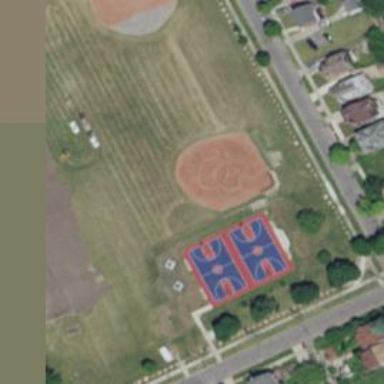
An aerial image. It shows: Baseball pitch for leisure and sports activities.